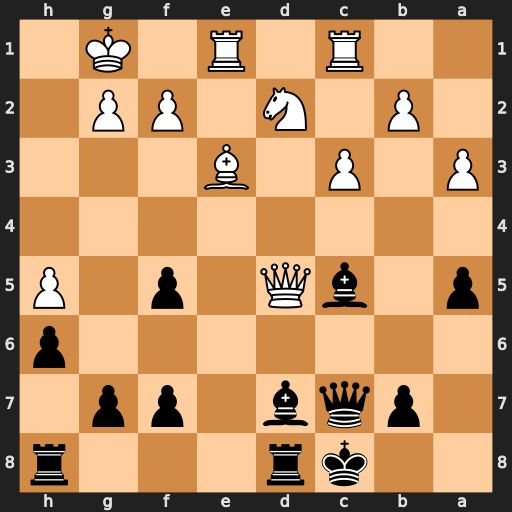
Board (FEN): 2kr3r/1pqb1pp1/7p/p1bQ1p1P/8/P1P1B3/1P1N1PP1/2R1R1K1
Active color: b
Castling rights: -
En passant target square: -
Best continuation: Bxe3 fxe3 Be6